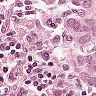
Metastatic tissue present: yes